Chest X-ray. View position: PA
Patient age: 40
Patient sex: M
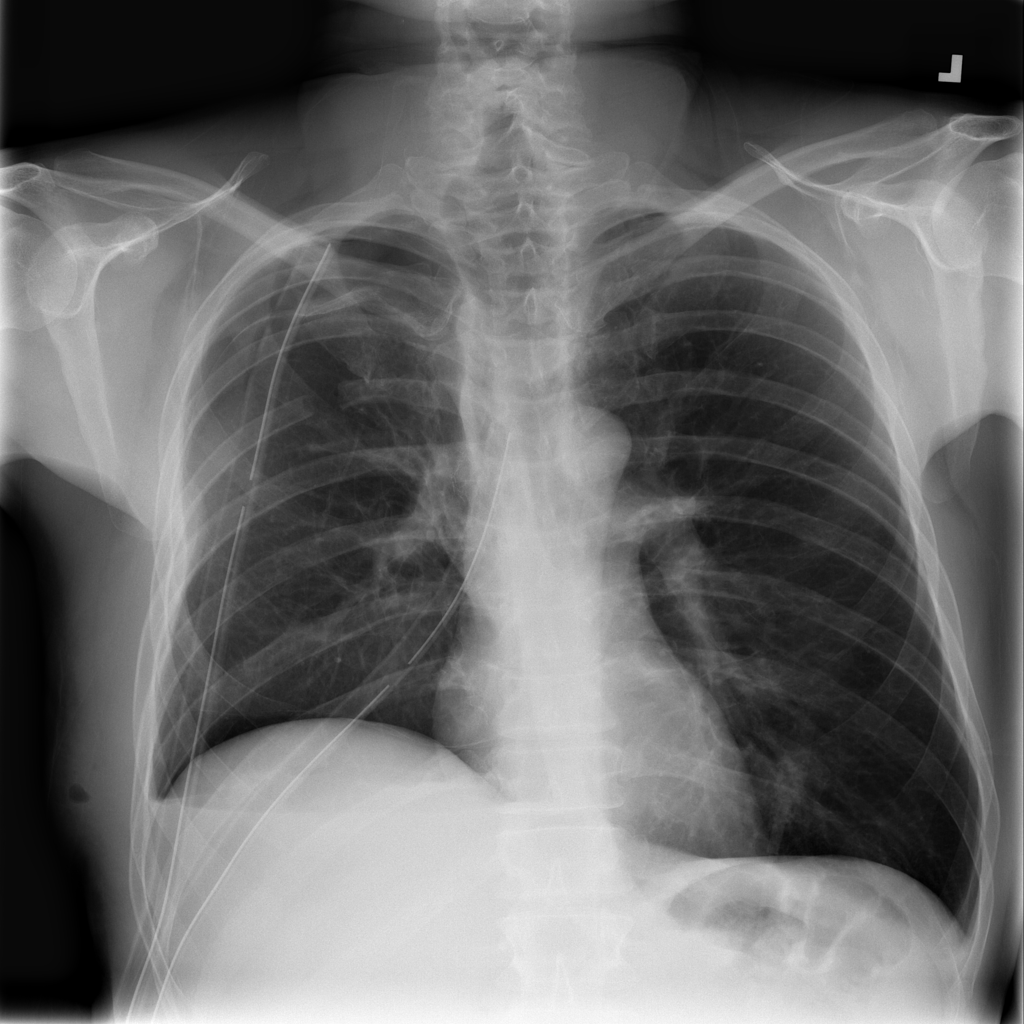
Finding: Pneumothorax